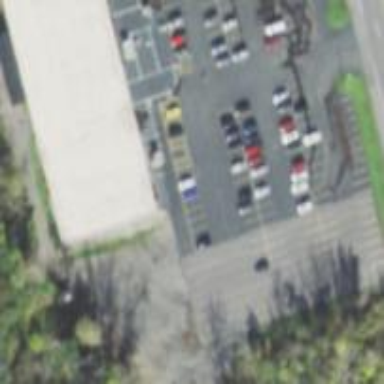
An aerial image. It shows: Building that houses bowling alley.